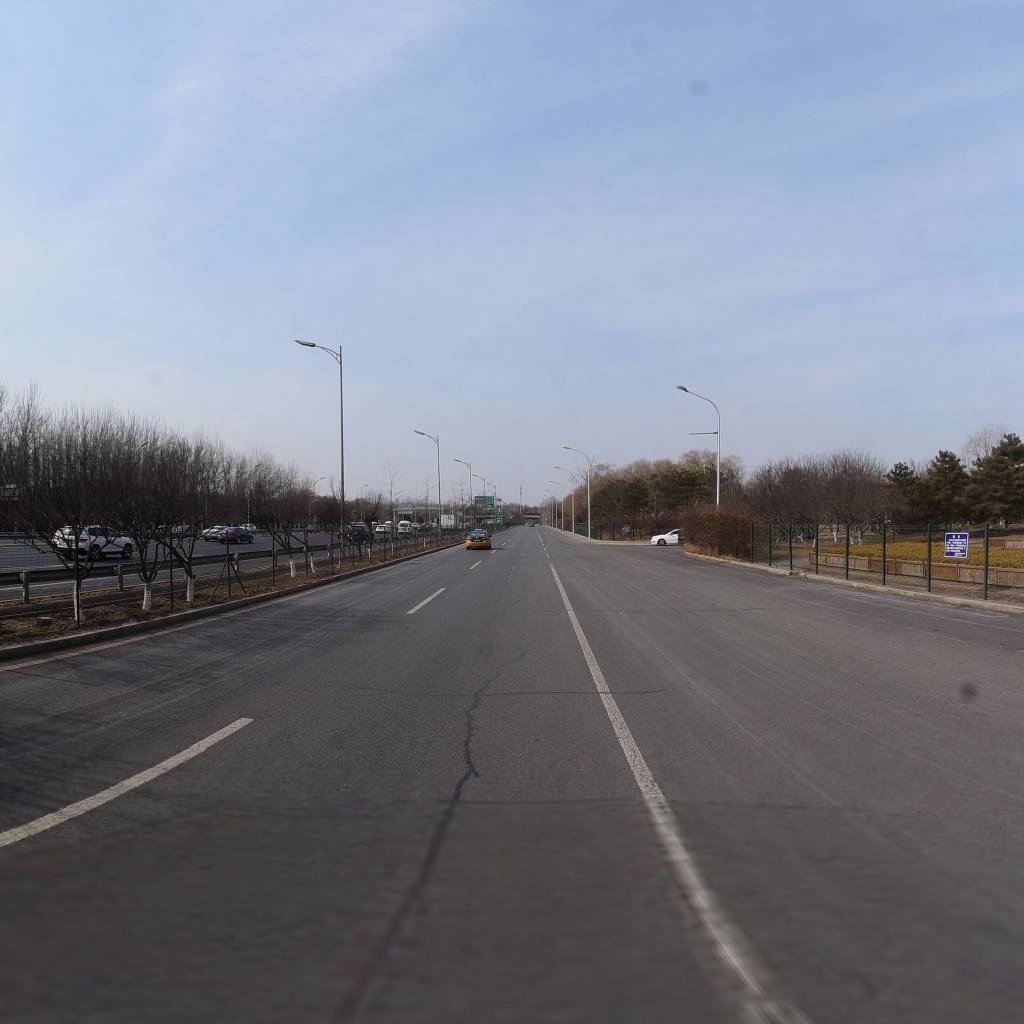
Region: Chaoyang
Road damage annotations: transverse crack, longitudinal patch, transverse patch